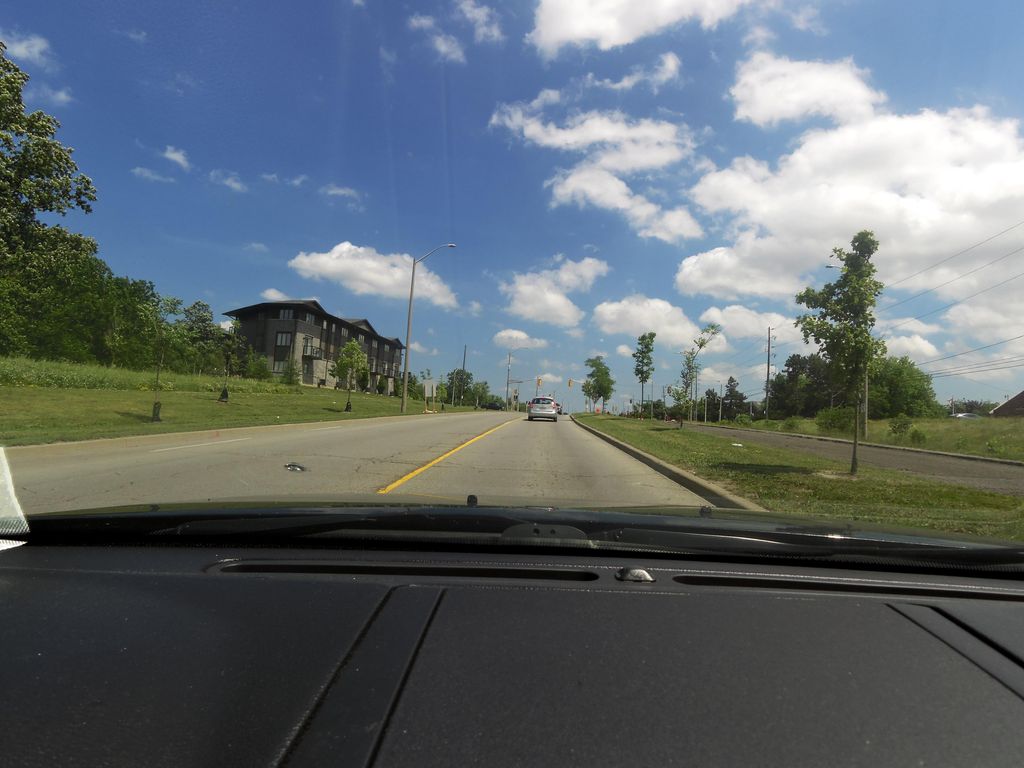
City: hamilton